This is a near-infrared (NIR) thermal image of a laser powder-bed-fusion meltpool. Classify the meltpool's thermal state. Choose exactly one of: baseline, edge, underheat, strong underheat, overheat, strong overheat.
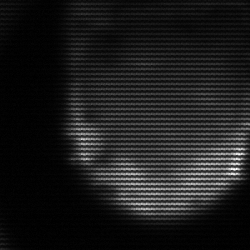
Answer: edge